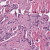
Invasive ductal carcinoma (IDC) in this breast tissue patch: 1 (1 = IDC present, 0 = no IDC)